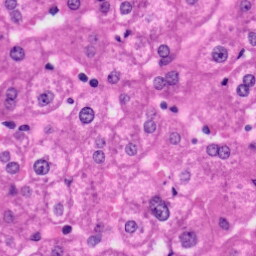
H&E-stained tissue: Liver